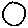
Label: circle